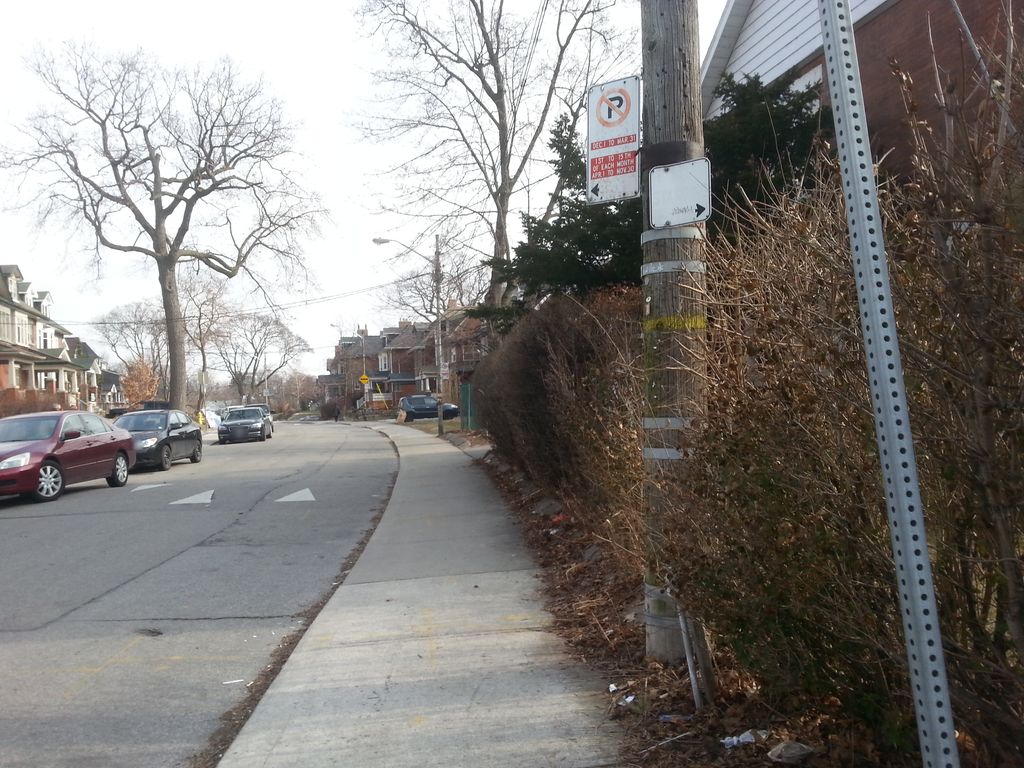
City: toronto